Question: I am new to coding. I want to have a regression plot in R that must pass through a given point (X, Y). For example, I want to plot a linear regression line of the following sample data, that passes through (41, 2900). referring <URL>, I tried as follows. But my result is different. The red is a simple linear model, and the blue is desired constrained model which is not as expected. Can somebody help me?
'''
library(ggplot2)
ggplot(data=sampledata, mapping=aes(x, y)) +
geom_point(data=sampledata, size=2) +
xlab("X") +
ylab("Y") +
geom_smooth(method="lm", size=2, colour="red", se=FALSE) +
geom_hline(yintercept=2900) +
geom_vline(xintercept=41) +
geom_smooth(size=2, colour="blue", method="lm",
formula=I(y-2900) ~ I(x-41), se=FALSE)
'''

### Data
'''
sampledata <- structure(list(x = c(253.84, 210.28, 192.81, 187.1, 181.43, 176.31,
172.62, 169.08, 164.53, 162.01, 160.19, 158.08, 156.43, 154.98,
153.16, 151.35, 149.29, 147.58, 144.98, 143.57, 142.45, 140.93,
140.08, 138.88, 137.79, 136.77, 136.05, 135.07, 134.35, 133.25,
132.5, 131.51, 130.68, 130.11, 128.84, 127.85, 126.28, 125.38,
124.49, 123.48, 122.32, 121.56, 120.47, 119.66, 118.68, 117.67,
116.51, 115.53, 114.62, 113.45, 112.35, 111.02, 109.02, 107.66,
106.95, 104.84, 103.8, 102.44, 101.33, 100.36, 98.96, 97.18,
95.79, 93.81, 91, 87.4, 84.43, 82.56, 79.53, 76.02, 70.97, 67.24,
63.71, 60.69, 58.37, 56.21, 53.74, 52.1, 50.29, 48.37, 46.87,
45.57, 43.92, 43.15, 42.13, 41.64), y = c(1056, 1140, 1200, 1308,
1188, 1368, 1380, 1536, 1608, 1440, 1428, 1716, 1632, 1692, 1680,
1512, 1440, 1632, 1716, 1656, 1584, 1872, 1812, 1884, 2004, 1692,
2100, 1740, 1980, 1944, 2100, 1896, 1956, 1692, 1812, 1920, 2076,
2148, 2076, 1908, 2028, 2268, 1944, 2052, 2196, 2184, 2436, 2124,
2076, 2040, 1980, 2280, 2232, 2340, 2328, 2292, 2232, 2184, 2580,
2424, 2304, 2364, 2460, 2592, 2568, 2436, 2616, 2796, 2640, 2808,
2988, 2808, 1884, 2844, 2856, 2868, 3132, 3108, 2880, 2856, 2916,
2892, 2772, 2844, 2784, 2664)), class = c("tbl_df", "tbl", "data.frame"
), row.names = c(NA, -86L))
'''
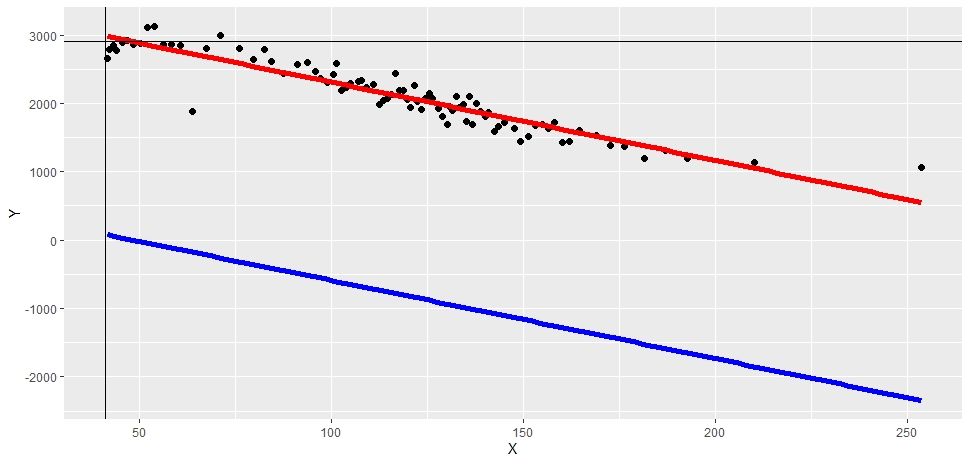
Answer: The problem is to believe that the 'y' coordinates will shift by the ordinate of the point the line must pass through. In fact it must shift by the difference between that point and the predicted 'y' corresponding to 'x = 41'.
'''
fit <- lm(y ~ x, sampledata)
x0 <- 41
y0 <- 2900
(yshift <- predict(fit, data.frame(x = x0)) - y0)
# 1
#84.0286
'''
So now use these values, 'x0', 'y0' and 'yshift' in the plot code.
'''
library(ggplot2)
ggplot(data = sampledata, mapping = aes(x, y)) +
geom_point(size = 1) +
geom_vline(xintercept = x0, linetype = "dashed") +
geom_hline(yintercept = y0, linetype = "dashed") +
geom_point(x = x0, y = y0, size = 3, shape = 3, color = "blue") +
geom_smooth(method = "lm",
formula = y ~ x,
size = 1, colour = "red", se = FALSE) +
geom_smooth(method = "lm",
formula = I(y - yshift) ~ x,
size = 1, colour = "blue", se = FALSE) +
xlab("X") +
ylab("Y")
'''
<URL>